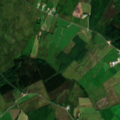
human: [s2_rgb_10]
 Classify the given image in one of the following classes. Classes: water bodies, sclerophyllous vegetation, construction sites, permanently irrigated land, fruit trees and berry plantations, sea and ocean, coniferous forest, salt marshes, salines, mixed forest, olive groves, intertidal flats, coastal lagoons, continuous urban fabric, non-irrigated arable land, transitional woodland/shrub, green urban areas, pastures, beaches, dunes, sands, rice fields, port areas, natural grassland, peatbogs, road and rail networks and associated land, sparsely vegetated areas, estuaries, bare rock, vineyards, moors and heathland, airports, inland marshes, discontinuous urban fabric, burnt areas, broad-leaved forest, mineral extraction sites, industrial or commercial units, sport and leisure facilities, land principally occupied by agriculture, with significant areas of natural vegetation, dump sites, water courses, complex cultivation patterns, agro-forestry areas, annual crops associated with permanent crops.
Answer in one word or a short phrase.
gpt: pastures, coniferous forest, peatbogs